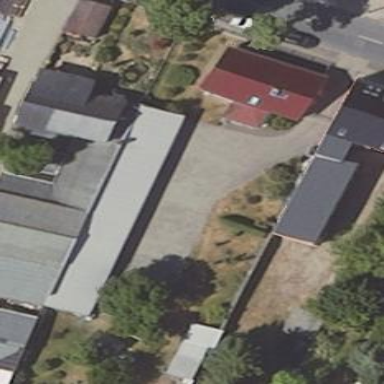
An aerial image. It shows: Group of garages.